Question: I am using AngularJS to build a web application.
I have a server running PHP which fetches some data from the SQL-database and encodes it to JSON. On the client side I make use of the Angular $http service to fetch it, parse it and it succeeds, however I am not able to use the variable assigned with the fetched data.
This is the code to perform the HTTP request:
'''
factory.employees = factory.getEmployeesFromServer();
factory.getEmployeesFromServer = function() {
return $http.get("http://localhost/scrumboard/get_user.php")
.success(function(response) {
for(var property in response) {
console.log("PROP: "+property);
if (response.hasOwnProperty(property)) {
console.log("Has ownProperty: " + property)
}
}
console.log(JSON.stringify(response));
return response.data;
})
.error(function(response, status, headers, config) {
})
}
'''
The print of the properties just contains zeroes and ones.
However when the Stringify-print reaches the console it looks like this:
'''
[{"email_id":"rob_en@gmail.com","user_name":"rob","first_name":"Robert","last_name":"Allen","password":"roballen","admin_right_id":"2"},{"email_id":"rob_ena@gmail.com","user_name":"robad","first_name":"Roben","last_name":"Lena","password":"aleno","admin_right_id":"1"}]
'''
You can see that it is an array out of two objects, but I cannot access these properties of the objects, even though I can use it with an 'ng-repeat'. See the following snippet:
'''
<li ng-repeat="emp in availableEmployees">
<label class="btn btn-primary" ng-model="checkModel" btn-checkbox>
HELLO {{emp.user_name}}
</label>
</li>
'''
That code produces two list items but no text.
The following image is from the debug console, inspecting 'employees' object:

I am quite new to web development and hope someone could help me out!
I have done a lot more debugging but dont want to bloat this post no more, so just ask if you need any specific info.
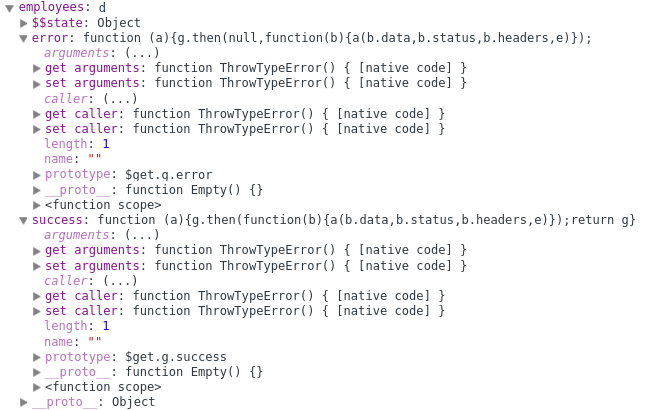
Answer: The call to your server is asynchronous. In your factory code you are assigning 'employees' to the return value of '$http.get', which returns <URL>.
So in your HTML, you are repeating over the properties of a promise object. Which is why you get that strange output. The console log does however log the correct data, but that data is (like I said) not set to the property you are repeating over.
You should update your factory code to set the result of the promise to the 'employees'variable instead of the promise itself:
'''
factory.getEmployeesFromServer().then(function(data){
factory.employees = data;
});
factory.getEmployeesFromServer = function() {
return $http.get("http://localhost/scrumboard/get_user.php")
.success(function(response) {
for(var property in response) {
console.log("PROP: "+property);
if (response.hasOwnProperty(property)) {
console.log("Has ownProperty: " + property)
}
}
console.log(JSON.stringify(response));
return response.data;
})
.error(function(response, status, headers, config) {
})
}
'''